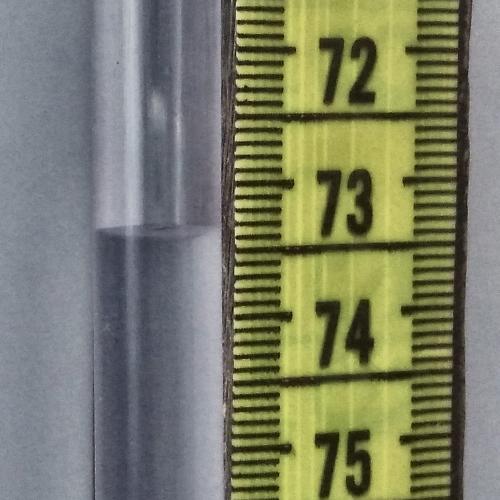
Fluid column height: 73.4 cm